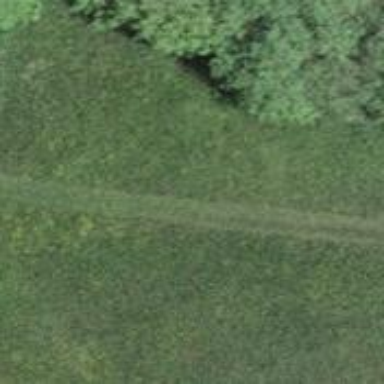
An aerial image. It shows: Grassy path.